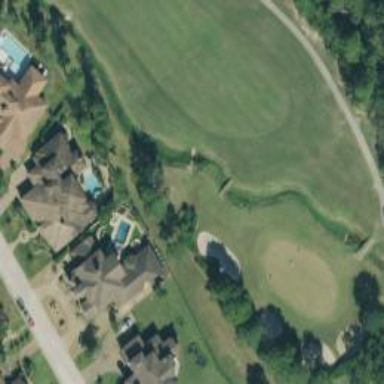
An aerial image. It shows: Pathway for golfing.